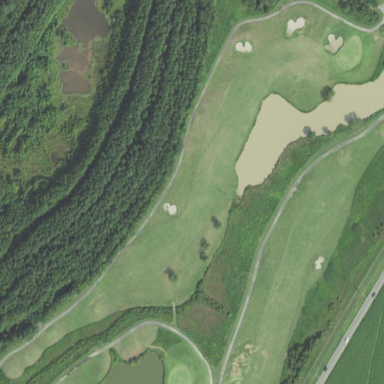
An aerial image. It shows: Golf pitch for leisure land.